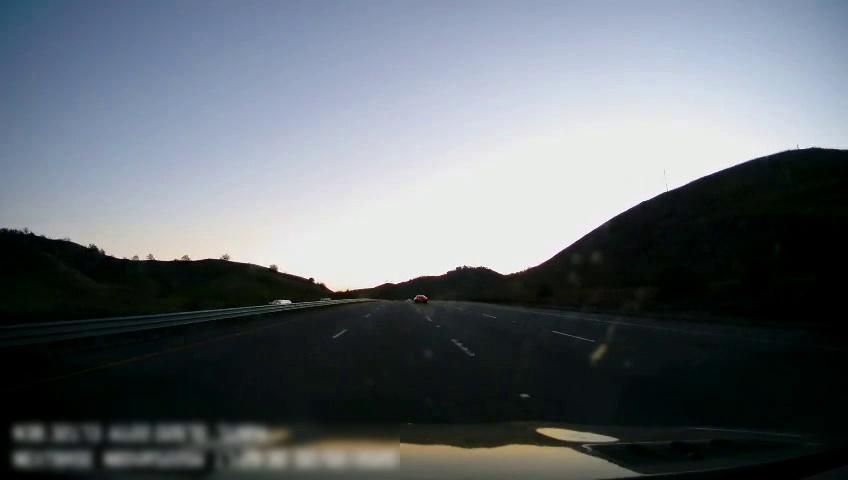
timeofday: Day
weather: Sunny
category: Drivable Space
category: Vehicles | Car
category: Vehicles | Truck
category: Lanes | Current Lane
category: Lanes | Current Lane
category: Lanes | Alternate Lane
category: Lanes | Alternate Lane
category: Lanes | Alternate Lane